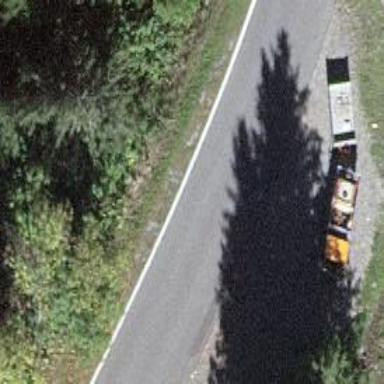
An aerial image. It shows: Passing place on the road.